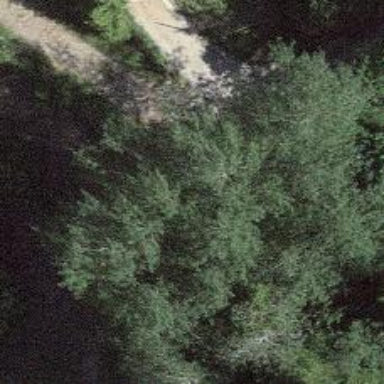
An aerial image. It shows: Path.